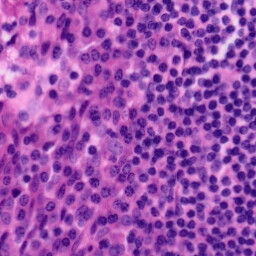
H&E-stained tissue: Tonsil